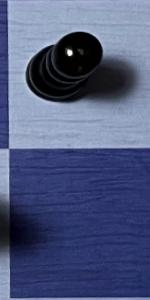
Label: Empty